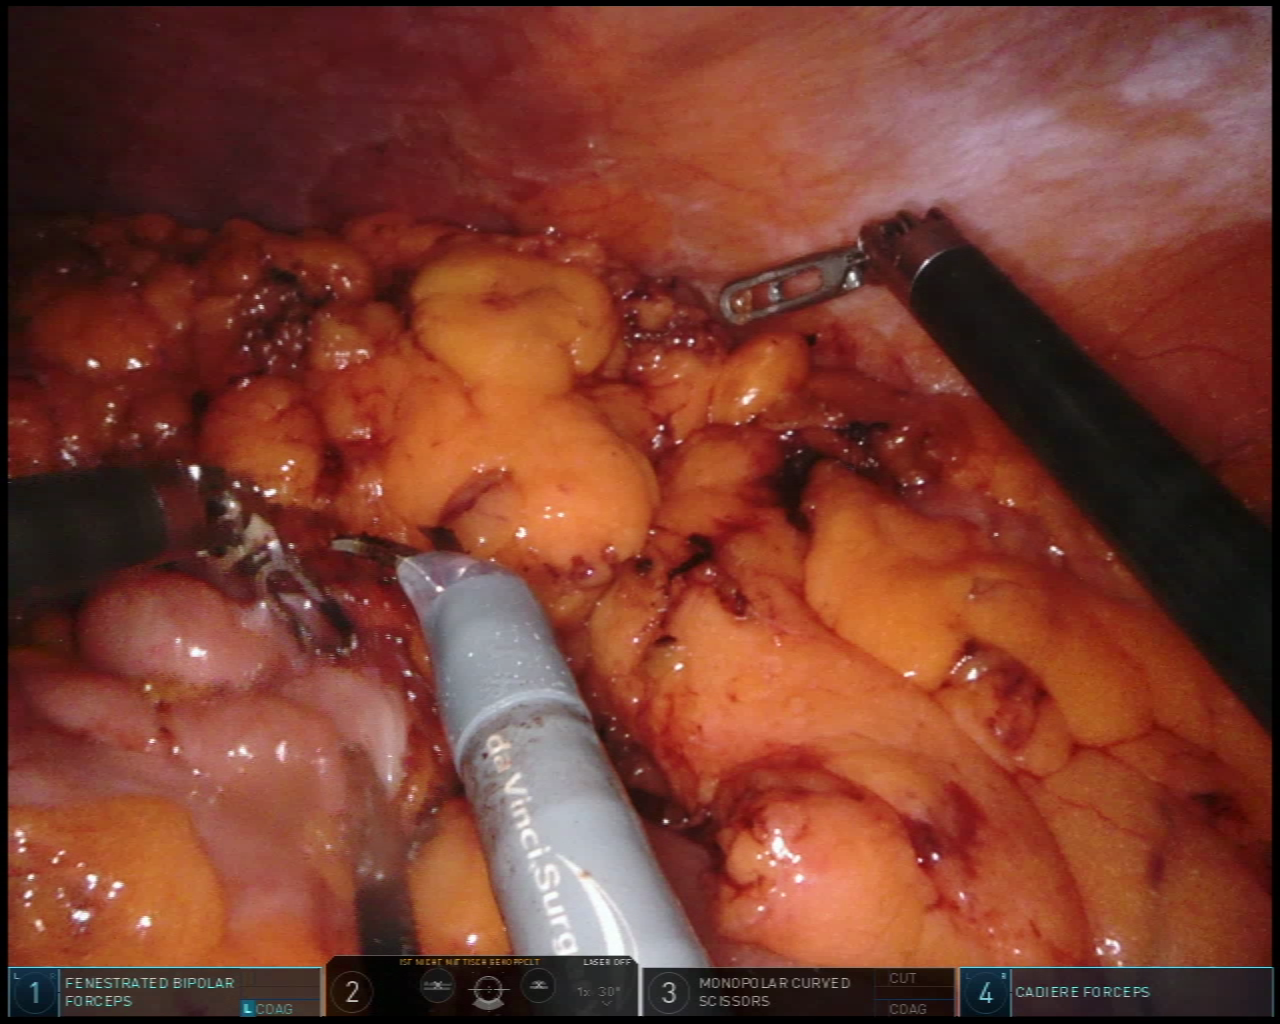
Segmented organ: colon
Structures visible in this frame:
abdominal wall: yes
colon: yes
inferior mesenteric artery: no
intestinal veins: no
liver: no
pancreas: no
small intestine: no
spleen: no
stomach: no
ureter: no
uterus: no
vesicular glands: no